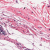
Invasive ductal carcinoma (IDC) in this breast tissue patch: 0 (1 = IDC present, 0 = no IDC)